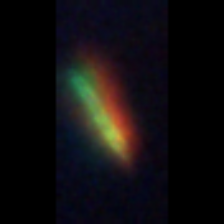
Taxon: Pennate
Group: Diatoms